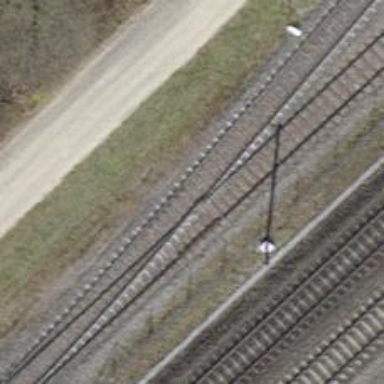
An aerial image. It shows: Single-track electrified railway spur with contact line for service.